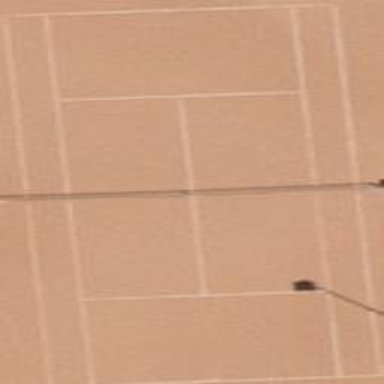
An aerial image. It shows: Tennis court on pitch designated for leisure land.